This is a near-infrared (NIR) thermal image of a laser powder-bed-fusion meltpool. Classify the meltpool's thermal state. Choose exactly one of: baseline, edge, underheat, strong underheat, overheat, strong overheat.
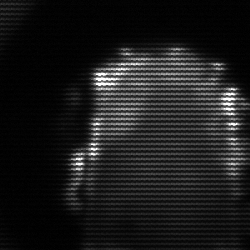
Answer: baseline